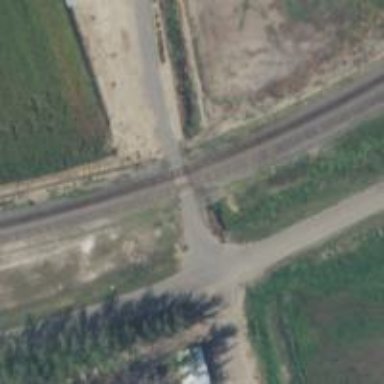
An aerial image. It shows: Railway track.